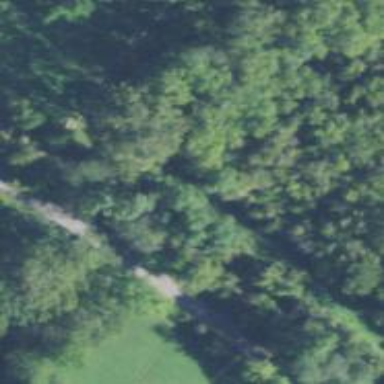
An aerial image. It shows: Asphalt cycleway bridge over abandoned railway.